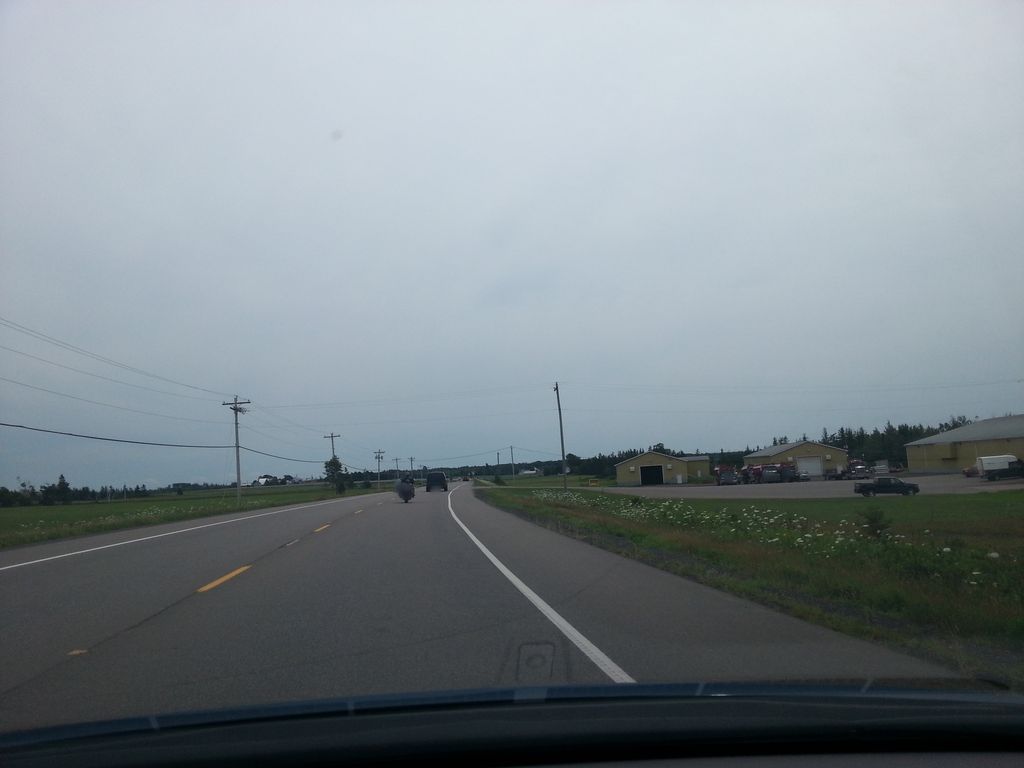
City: charlottetown